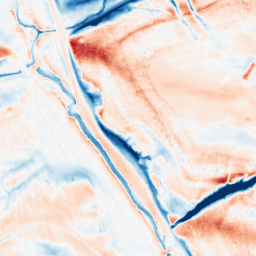
Category: classical
Decomposition family: gaussian_anisotropic
Decomposition parameters: sigma_x: 2
sigma_y: 10
Upsampling method: cubic_catmull_rom
Upsampling parameters: scale: 2
Upsampling scale: 2